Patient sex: M
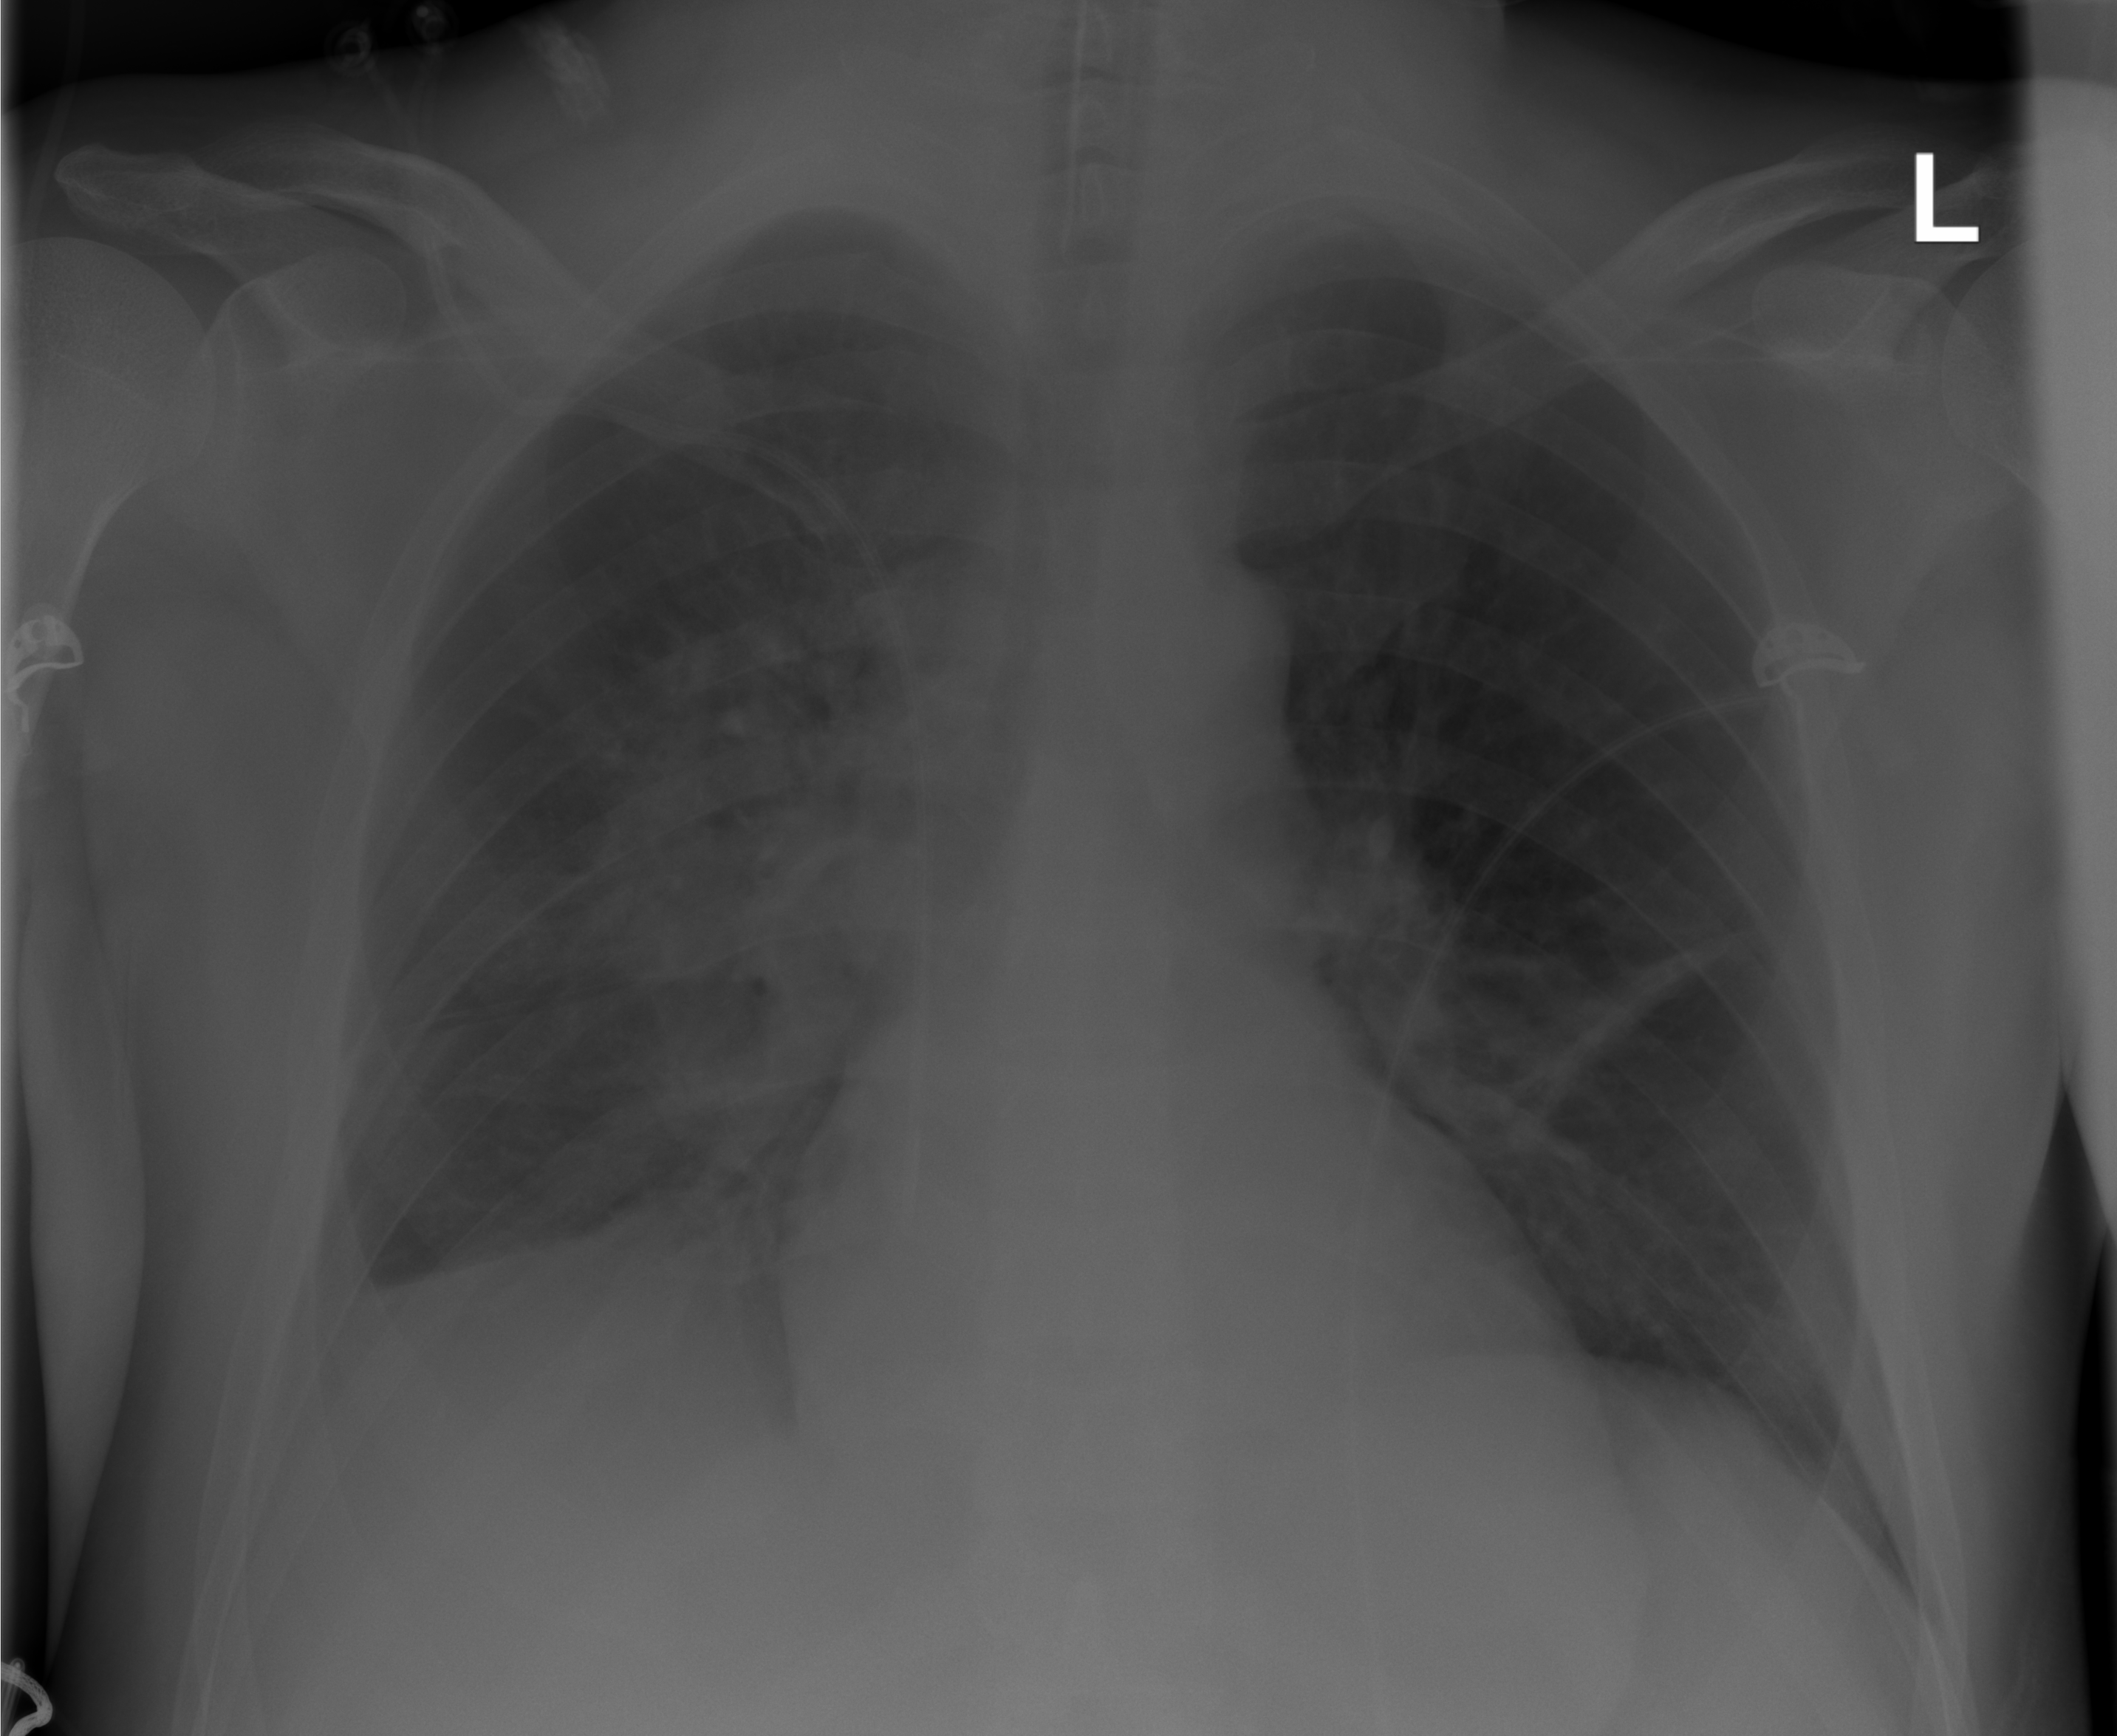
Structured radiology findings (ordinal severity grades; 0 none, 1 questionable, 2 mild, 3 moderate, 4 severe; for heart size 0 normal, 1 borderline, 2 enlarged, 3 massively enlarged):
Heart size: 0
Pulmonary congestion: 2
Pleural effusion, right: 2
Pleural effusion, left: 0
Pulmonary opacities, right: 2
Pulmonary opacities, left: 2
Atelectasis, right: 2
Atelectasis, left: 2